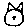
Label: cat